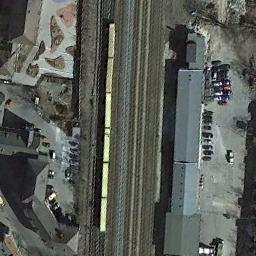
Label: railway